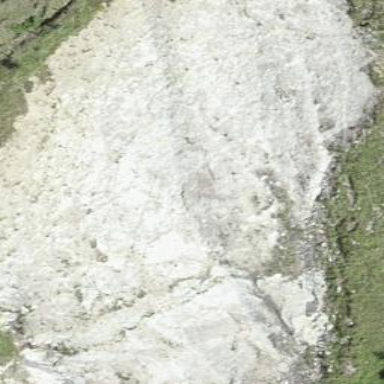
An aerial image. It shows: Natural scree.